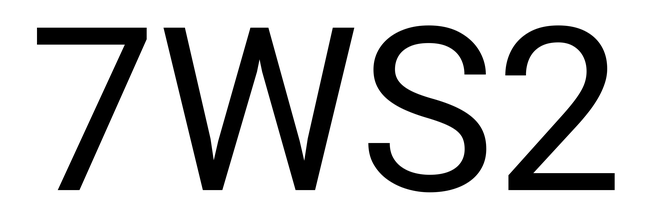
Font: Roboto_Regular